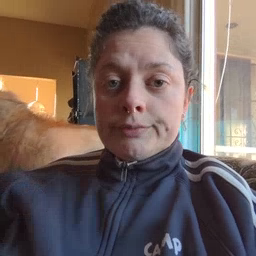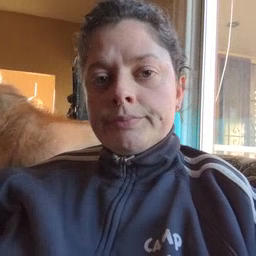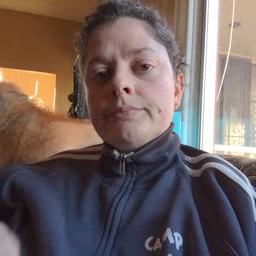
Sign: first